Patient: sex M, age 61
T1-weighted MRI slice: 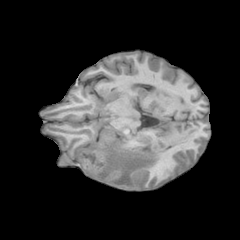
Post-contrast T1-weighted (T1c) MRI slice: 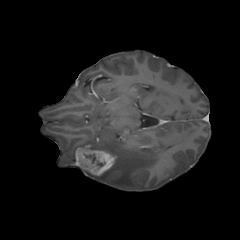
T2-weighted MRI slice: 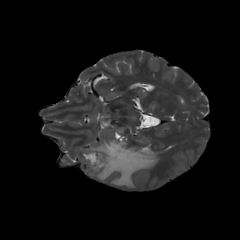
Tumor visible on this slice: yes
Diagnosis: Glioblastoma, IDH-wildtype
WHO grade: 4